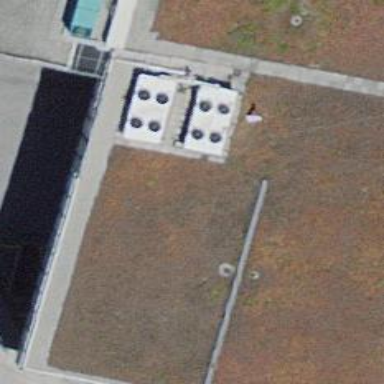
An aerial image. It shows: Charging station.